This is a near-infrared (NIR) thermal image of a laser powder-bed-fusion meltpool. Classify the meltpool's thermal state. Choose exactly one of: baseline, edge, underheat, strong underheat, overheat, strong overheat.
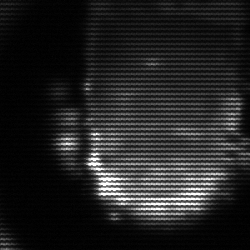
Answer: baseline